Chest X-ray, PA view. Patient: 48 years old, sex M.
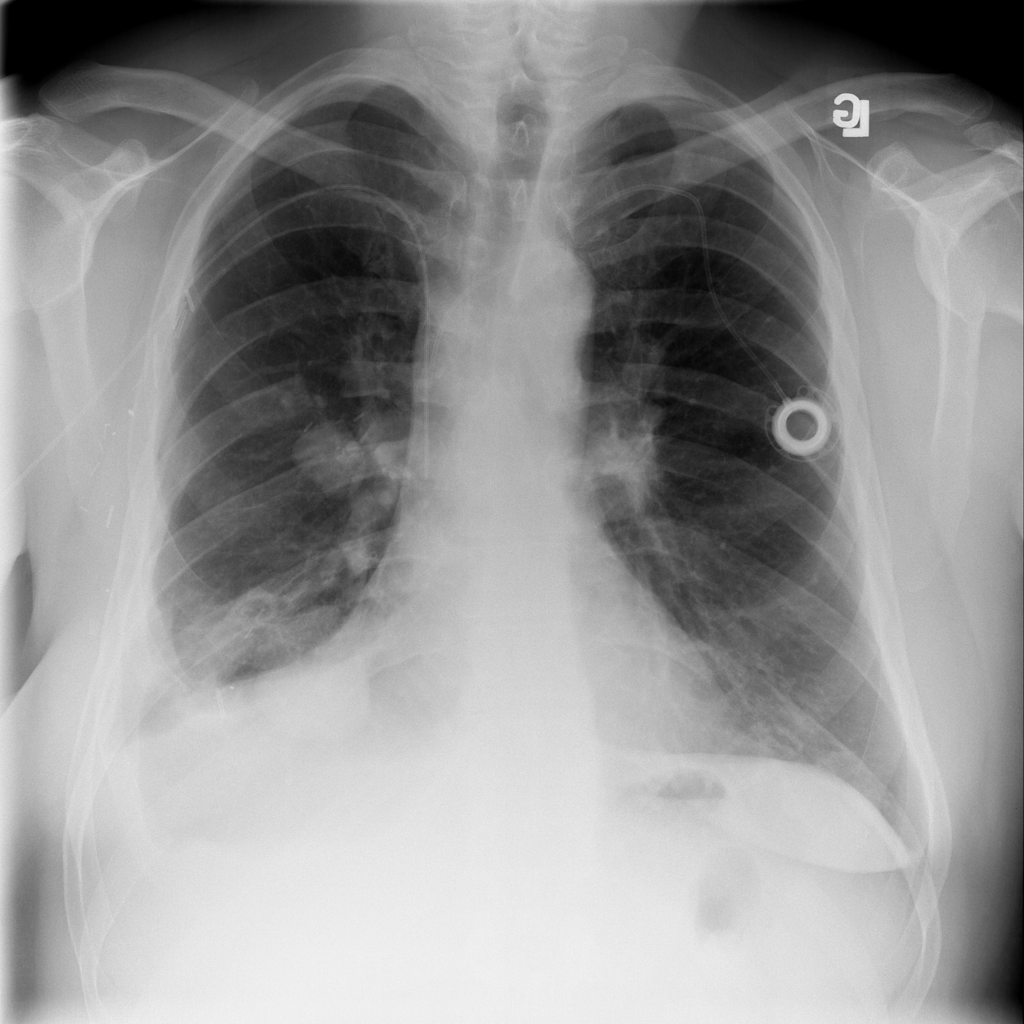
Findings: Effusion